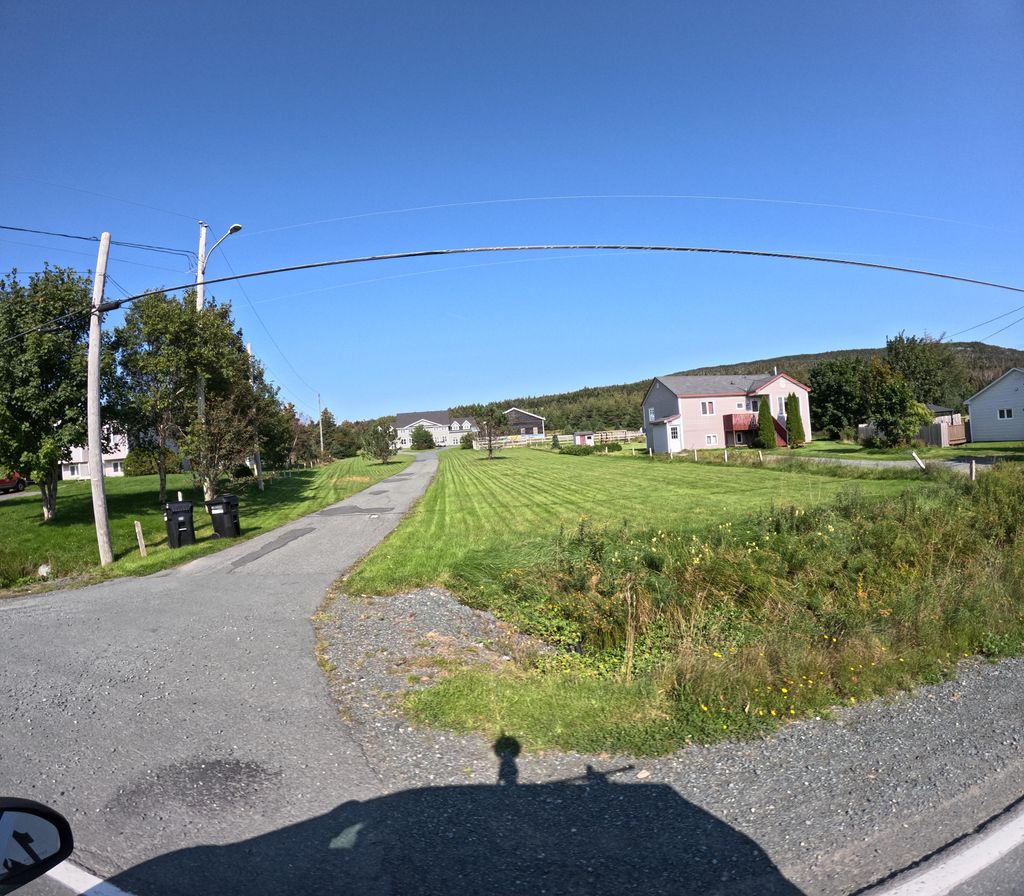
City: st_johns